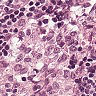
Metastatic tissue present: no